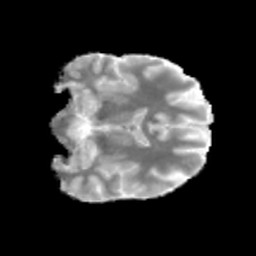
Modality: MD
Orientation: coronal
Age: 38
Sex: female
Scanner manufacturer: siemens
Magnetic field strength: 3 T
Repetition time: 3.23 s
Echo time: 0.0892 s